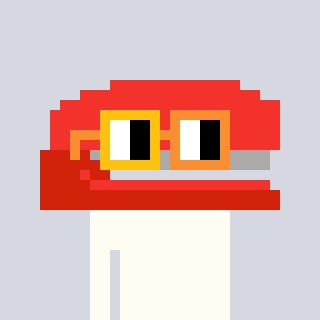
a pixel art character with square yellow and orange glasses, a stapler-shaped head and a bege-colored body on a cool background